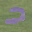
Label: 2